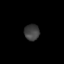
Tissue: lung
Cell type: Myeloid cells
Senescence score: 0.5804
Nuclear area (px): 240
Mean DAPI intensity: 62.333